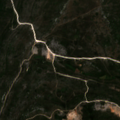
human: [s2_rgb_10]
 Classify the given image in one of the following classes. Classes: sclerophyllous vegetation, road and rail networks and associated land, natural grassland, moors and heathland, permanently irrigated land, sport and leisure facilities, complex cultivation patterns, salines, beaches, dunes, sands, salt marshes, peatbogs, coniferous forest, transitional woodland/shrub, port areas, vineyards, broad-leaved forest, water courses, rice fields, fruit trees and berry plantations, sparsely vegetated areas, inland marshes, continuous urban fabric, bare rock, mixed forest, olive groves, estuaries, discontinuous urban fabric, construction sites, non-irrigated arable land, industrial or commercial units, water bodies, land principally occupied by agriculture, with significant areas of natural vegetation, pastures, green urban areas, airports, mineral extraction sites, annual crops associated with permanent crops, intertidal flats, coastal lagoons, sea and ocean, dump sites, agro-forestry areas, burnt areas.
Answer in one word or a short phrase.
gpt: mineral extraction sites, sclerophyllous vegetation